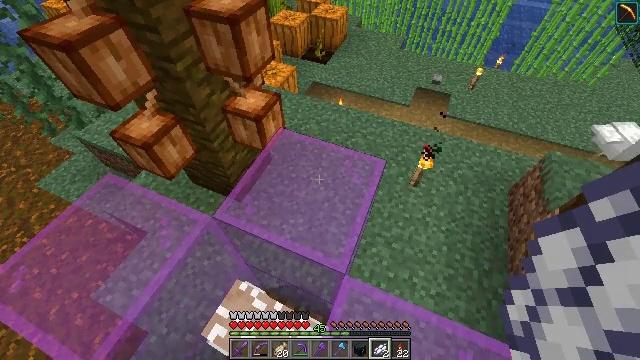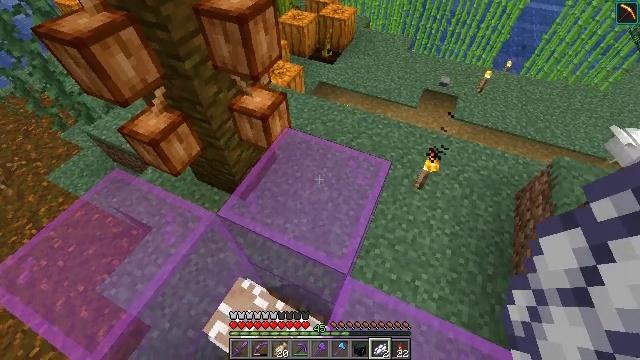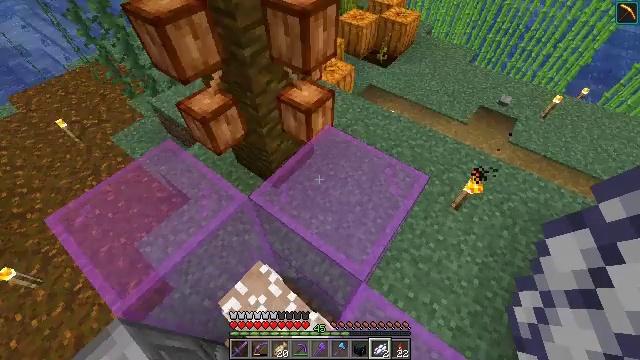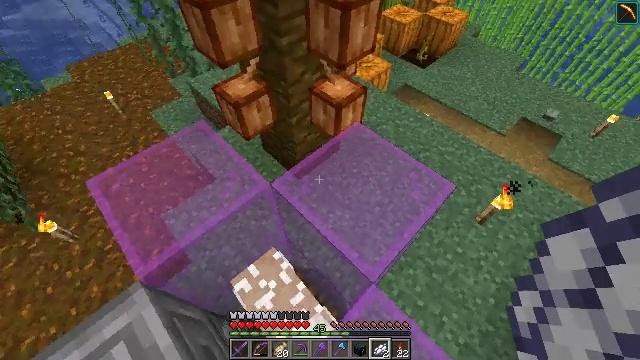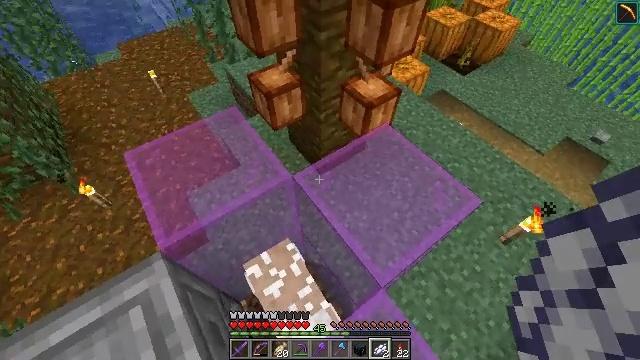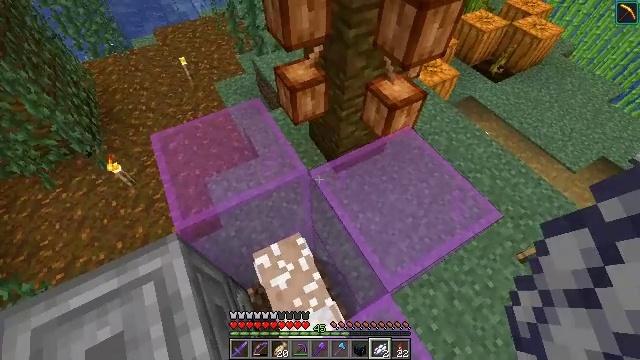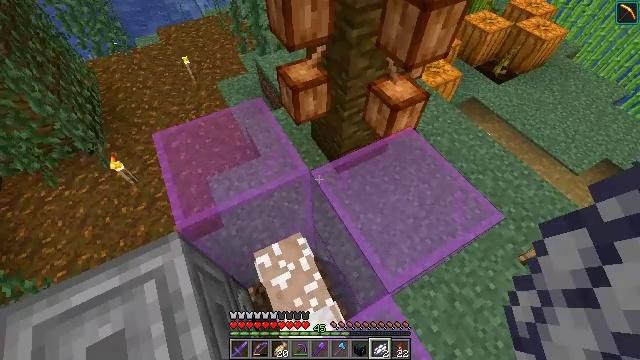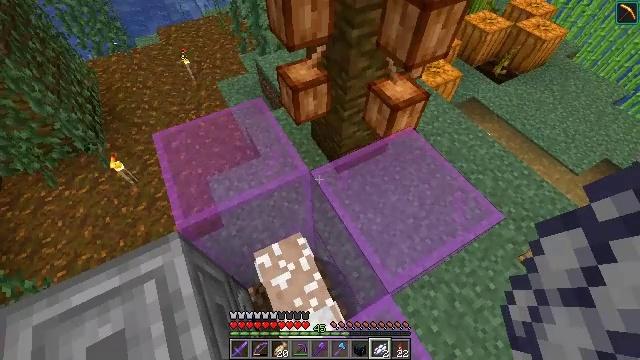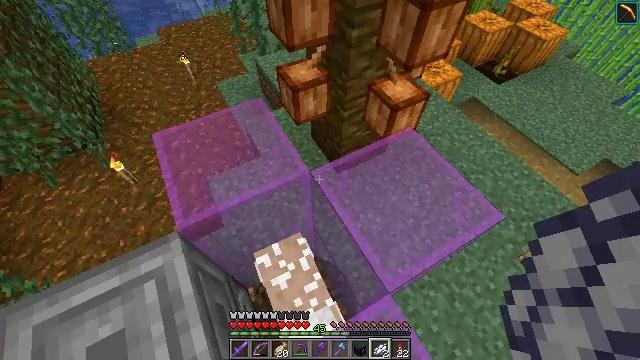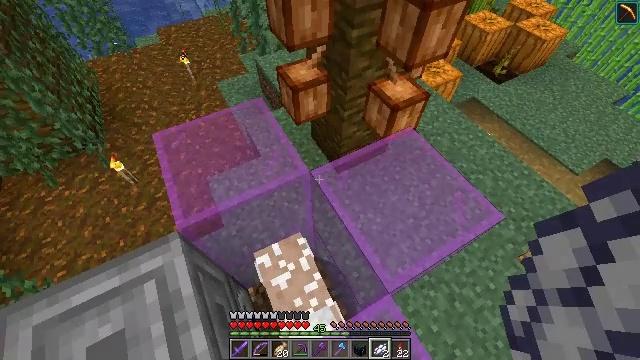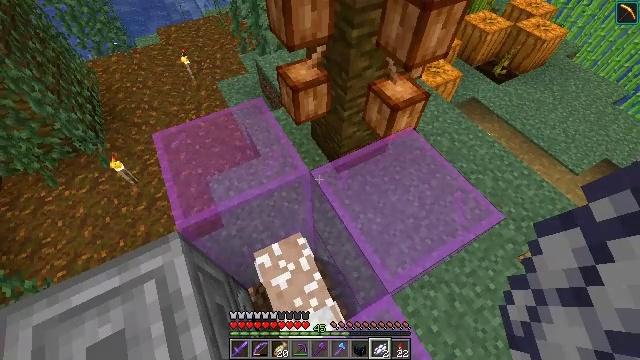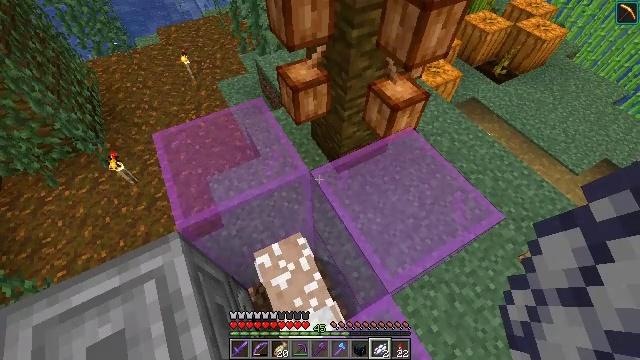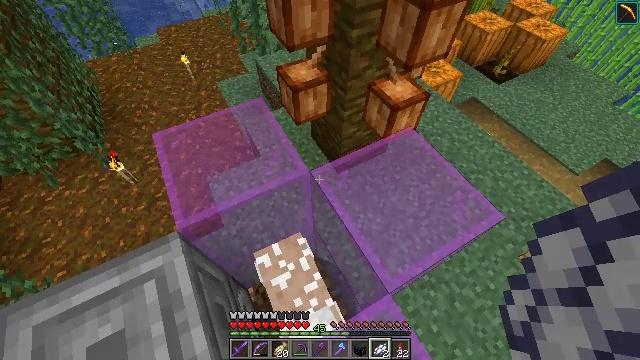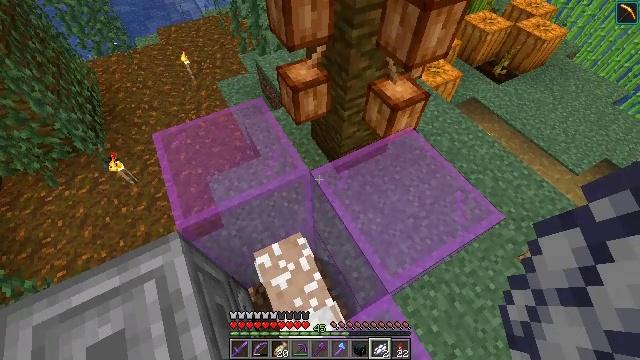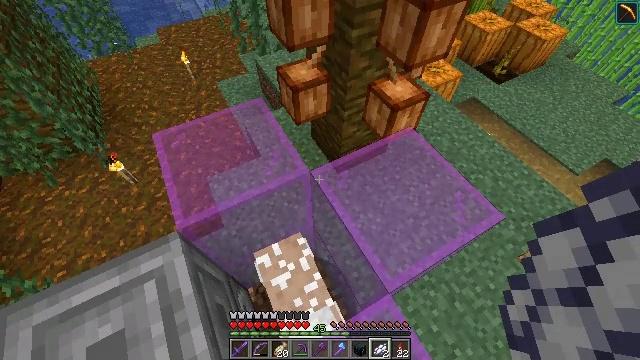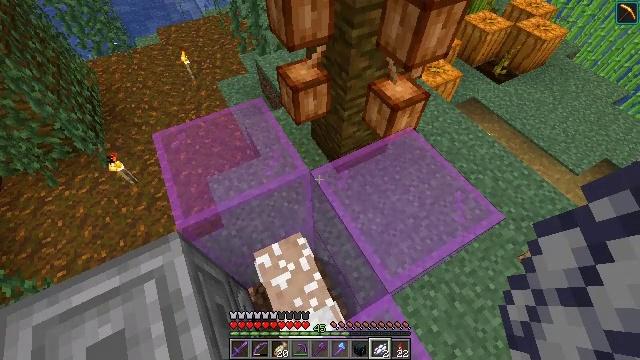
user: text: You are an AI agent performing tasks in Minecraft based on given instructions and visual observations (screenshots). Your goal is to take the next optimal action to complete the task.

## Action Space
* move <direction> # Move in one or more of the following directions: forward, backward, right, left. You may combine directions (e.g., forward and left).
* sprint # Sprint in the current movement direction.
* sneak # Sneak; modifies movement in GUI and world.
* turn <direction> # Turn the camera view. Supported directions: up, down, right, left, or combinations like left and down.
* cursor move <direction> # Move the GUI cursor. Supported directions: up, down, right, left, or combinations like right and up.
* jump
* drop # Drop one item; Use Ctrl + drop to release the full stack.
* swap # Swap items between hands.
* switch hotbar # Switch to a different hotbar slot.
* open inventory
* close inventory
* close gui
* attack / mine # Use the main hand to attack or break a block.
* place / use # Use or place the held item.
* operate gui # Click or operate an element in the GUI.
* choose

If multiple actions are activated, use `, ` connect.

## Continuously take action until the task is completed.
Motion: motion action
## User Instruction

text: drop white dye
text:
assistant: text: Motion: turn left
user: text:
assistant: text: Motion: turn left
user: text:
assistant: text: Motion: turn left and down
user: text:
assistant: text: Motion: turn left
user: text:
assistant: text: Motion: turn left
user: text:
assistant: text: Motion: no_op
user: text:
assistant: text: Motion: no_op
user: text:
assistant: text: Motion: no_op
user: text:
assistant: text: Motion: no_op
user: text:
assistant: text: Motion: no_op
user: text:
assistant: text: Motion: no_op
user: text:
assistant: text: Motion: no_op
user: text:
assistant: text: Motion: no_op
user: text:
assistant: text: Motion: no_op
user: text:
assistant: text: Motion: no_op
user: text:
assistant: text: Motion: no_op
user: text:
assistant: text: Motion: no_op
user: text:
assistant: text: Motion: no_op
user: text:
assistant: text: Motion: no_op
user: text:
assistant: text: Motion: no_op
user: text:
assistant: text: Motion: no_op
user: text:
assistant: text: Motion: no_op
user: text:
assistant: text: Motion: no_op
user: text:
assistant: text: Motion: no_op
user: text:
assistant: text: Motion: no_op
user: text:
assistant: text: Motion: no_op
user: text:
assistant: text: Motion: no_op
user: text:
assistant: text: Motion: no_op
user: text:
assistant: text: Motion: no_op
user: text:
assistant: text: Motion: no_op